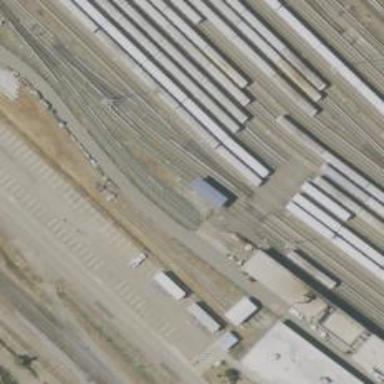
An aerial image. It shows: Electrified rail service yard.